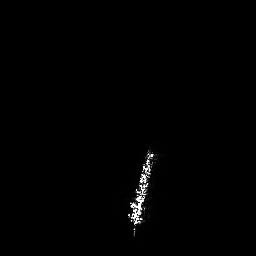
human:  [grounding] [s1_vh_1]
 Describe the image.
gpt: In the satellite image, there is  <ref>1 large ship </ref> <box>[[48, 56, 61, 92, 0]]</box> located at bottom.